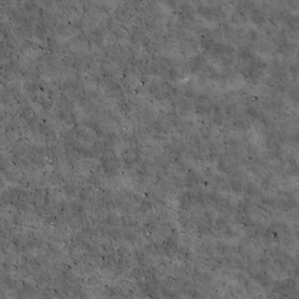
Label: non_frost